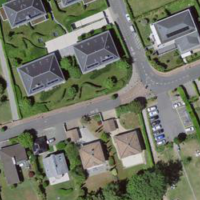
EUNIS habitat code: 54
Species observed at this site:
Tachybaptus ruficollis
Chroicocephalus ridibundus
Corvus corone
Podiceps cristatus
Cyanistes caeruleus
Cygnus olor
Larus michahellis
Fulica atra
Anas platyrhynchos
Sturnus vulgaris
Chloris chloris
Mergus merganser
Larus canus
Passer domesticus
Turdus merula